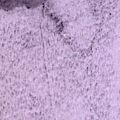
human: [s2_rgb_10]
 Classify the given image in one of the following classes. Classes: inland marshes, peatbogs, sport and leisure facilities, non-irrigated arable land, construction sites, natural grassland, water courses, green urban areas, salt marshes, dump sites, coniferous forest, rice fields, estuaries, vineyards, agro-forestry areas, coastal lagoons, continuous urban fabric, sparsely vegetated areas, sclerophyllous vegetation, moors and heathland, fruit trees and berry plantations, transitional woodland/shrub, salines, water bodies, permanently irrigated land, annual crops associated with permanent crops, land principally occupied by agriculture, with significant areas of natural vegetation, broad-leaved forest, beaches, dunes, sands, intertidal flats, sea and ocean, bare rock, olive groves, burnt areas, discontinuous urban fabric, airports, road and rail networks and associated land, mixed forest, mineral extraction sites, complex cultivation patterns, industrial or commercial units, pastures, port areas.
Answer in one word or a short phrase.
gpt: sea and ocean